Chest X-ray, AP view. Patient: 43 years old, sex F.
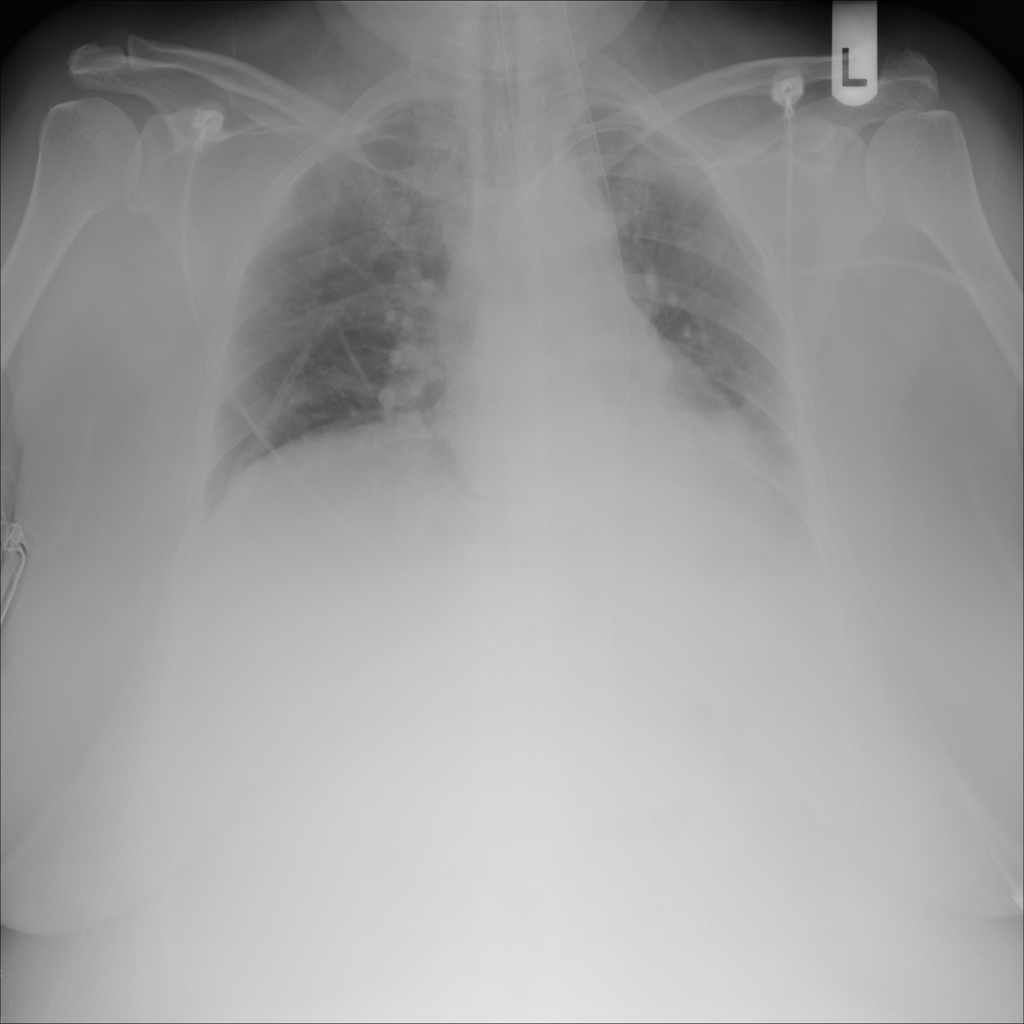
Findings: Atelectasis, Consolidation